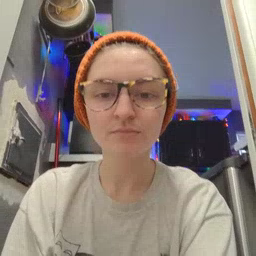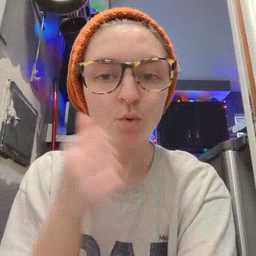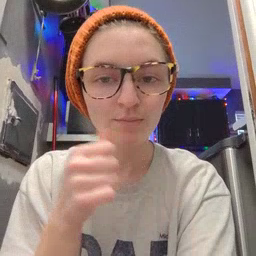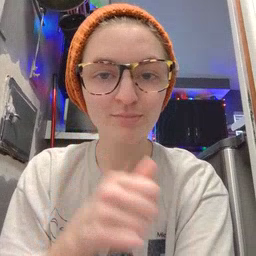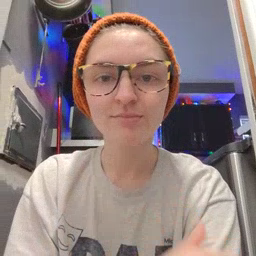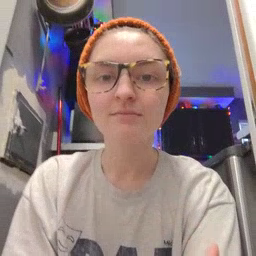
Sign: girl